Question: While using Mac OS, its very useful to use "Search with Google" tool in context menu to directly search selected text from error windows or other content:
---

---
But problem is, that it always open Safari by default. I have Google Chrome as default browser, but it makes no sense.
Does anyone know how to force this option open in Google Chrome instead of Safari?
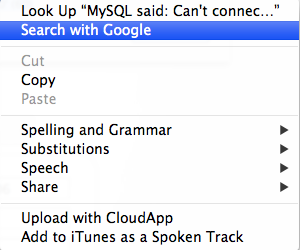
Answer: The OP is not using the context menu in Chrome, and does not have the "Search Google for...." option.
The "Search with Google" entry is provided by Safari and won't work with another browser to my knowledge.
The closest thing that I found in my journey to provide the same desire was to create a service of your own using Automator.
Instructions:
1. Open Automator and choose Service as the type
2. Add a "Run Shell Script" action by dragging it to the right pane
3. Add script open "http://www.google.com/search?q=$(ruby -rcgi -e 'print CGI.escape $<.read.chomp')" Adjust the TLD as needed for your country specific Google page. ex: http://www.google.co.in/search?q=
4. Save the service as "Search Google"
5. Activate the service in System Preferences and optionally assign a keyboard shortcut. Once activated, "Search Google" will appear in the context menu